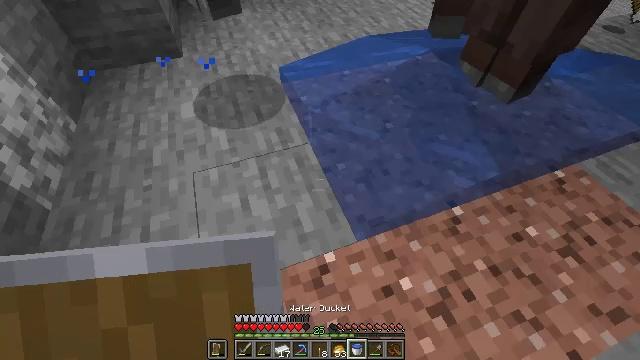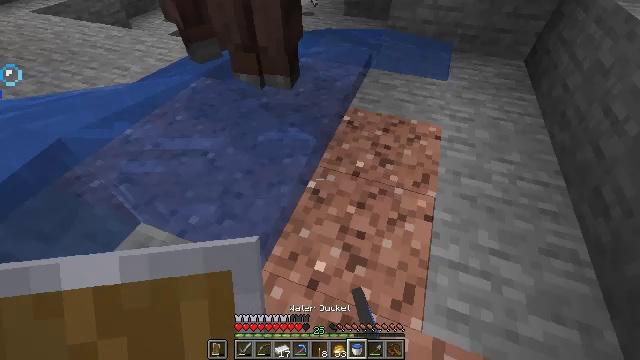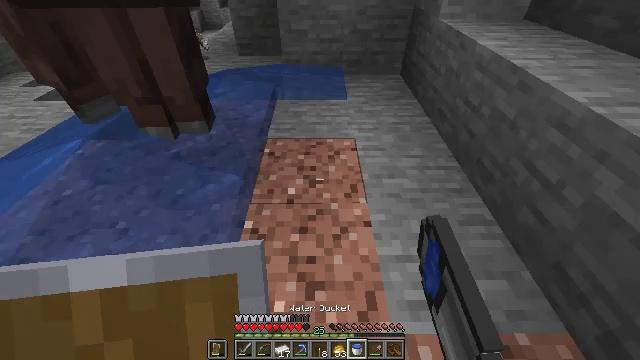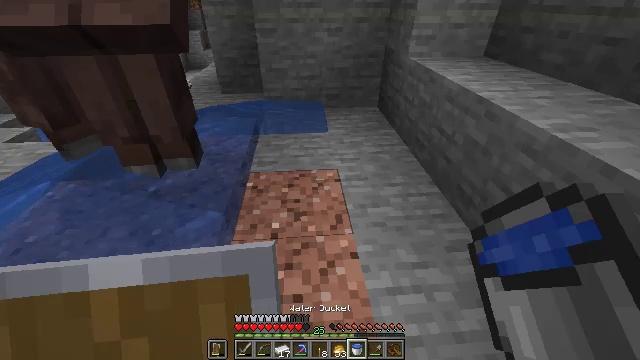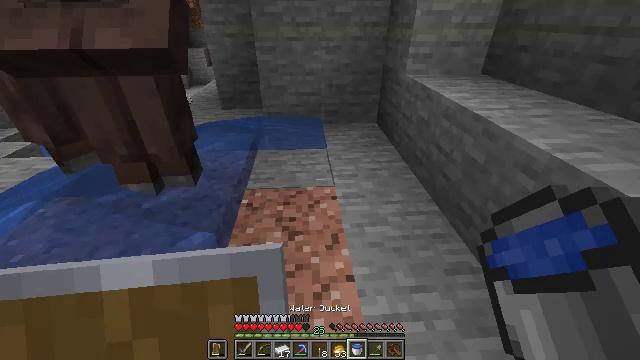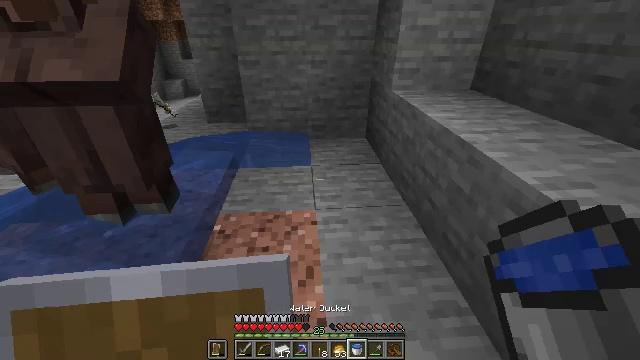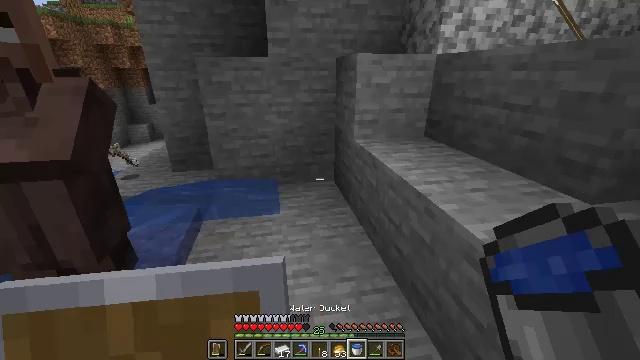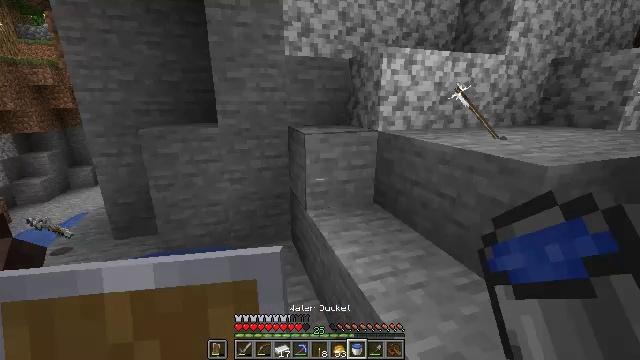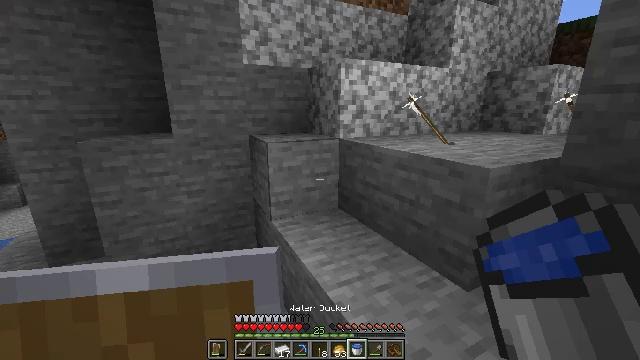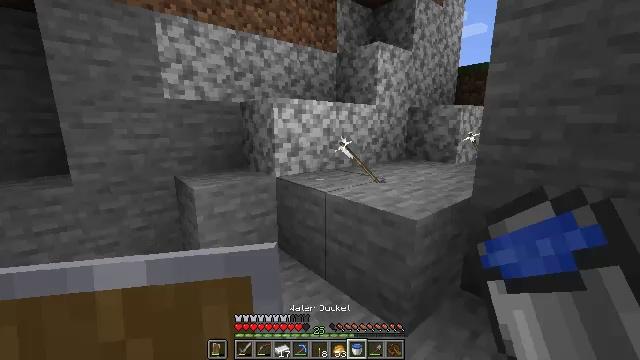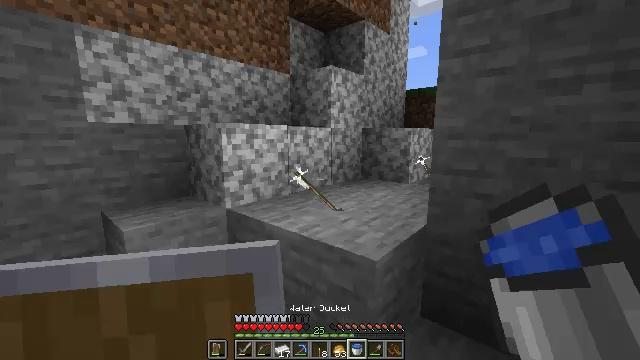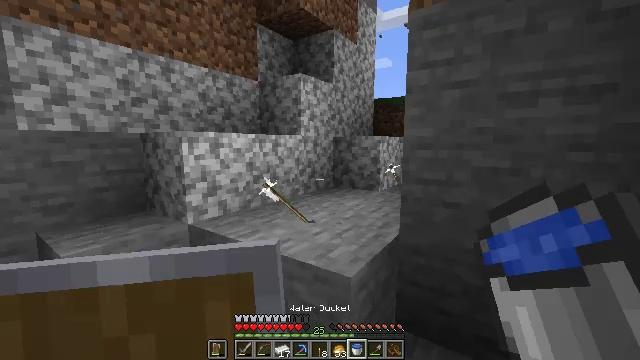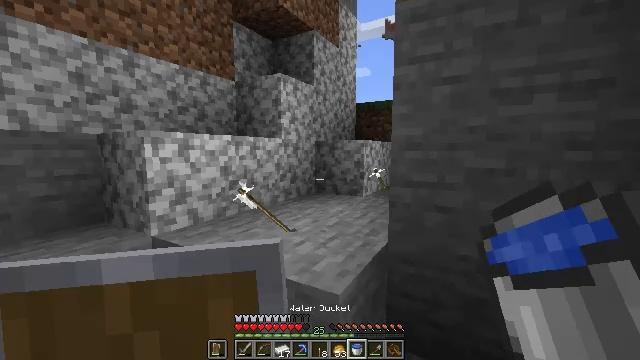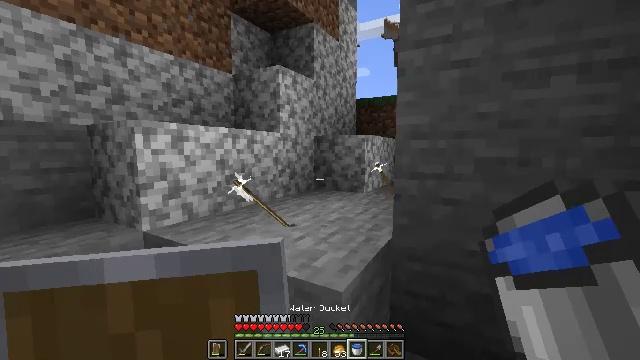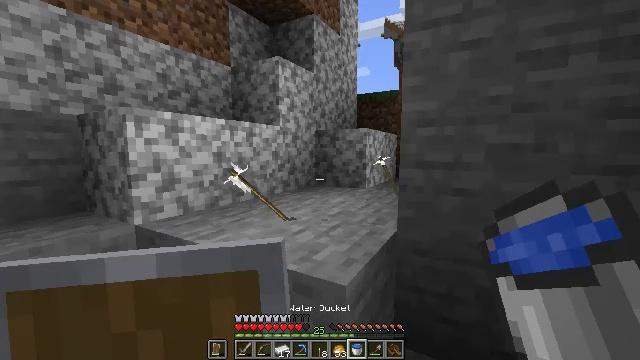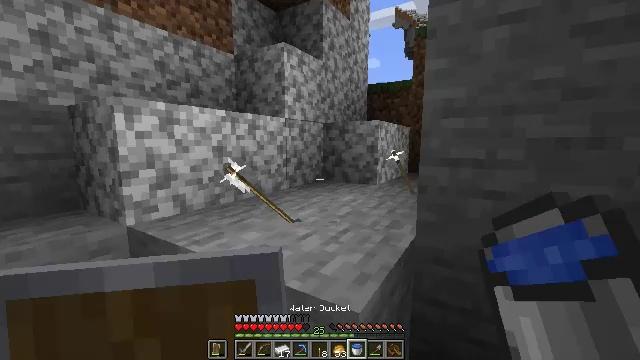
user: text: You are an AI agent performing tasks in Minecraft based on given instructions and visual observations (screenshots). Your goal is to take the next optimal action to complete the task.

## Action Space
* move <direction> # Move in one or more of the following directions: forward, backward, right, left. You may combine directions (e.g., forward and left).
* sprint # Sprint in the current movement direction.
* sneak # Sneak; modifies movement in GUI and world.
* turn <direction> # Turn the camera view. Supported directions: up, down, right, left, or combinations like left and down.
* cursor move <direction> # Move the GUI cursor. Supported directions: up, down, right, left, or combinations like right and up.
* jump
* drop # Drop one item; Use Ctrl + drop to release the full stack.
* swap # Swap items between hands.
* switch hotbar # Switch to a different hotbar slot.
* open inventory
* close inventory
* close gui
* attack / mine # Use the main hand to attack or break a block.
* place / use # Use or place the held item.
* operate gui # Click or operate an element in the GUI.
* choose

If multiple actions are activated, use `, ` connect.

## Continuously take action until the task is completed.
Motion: motion action
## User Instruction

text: Craft a coal block.
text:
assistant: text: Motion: turn right and up
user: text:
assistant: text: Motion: turn right and up
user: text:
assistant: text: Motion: move forward and move right, turn right and up
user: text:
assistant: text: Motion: move forward and move right, turn up
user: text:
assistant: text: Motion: move forward and move right, turn up
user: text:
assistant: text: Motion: move forward and move right, turn right and up, jump
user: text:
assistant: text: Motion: move forward and move right, turn right and up, jump
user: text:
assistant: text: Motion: move forward and move right, turn right and up, jump
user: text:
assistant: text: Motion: move forward, turn right and up
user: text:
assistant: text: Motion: move forward, turn right and up
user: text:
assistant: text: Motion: move forward, turn right and up
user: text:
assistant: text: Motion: move forward, turn right and up
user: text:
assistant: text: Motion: move forward
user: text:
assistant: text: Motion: move forward
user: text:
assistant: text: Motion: move forward, turn left and down
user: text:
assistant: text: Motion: move forward, turn down
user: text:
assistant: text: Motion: move forward, jump
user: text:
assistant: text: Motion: move forward, turn right and down, jump
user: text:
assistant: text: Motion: move forward, turn left and down, jump
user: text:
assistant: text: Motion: move forward, turn left and down
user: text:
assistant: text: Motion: move forward and move right, turn left and down
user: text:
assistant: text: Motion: move forward and move right, turn left and down
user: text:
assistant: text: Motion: move right, turn left and down
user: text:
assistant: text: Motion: turn left and down
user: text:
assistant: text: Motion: move back, turn left
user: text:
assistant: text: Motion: move back, turn left
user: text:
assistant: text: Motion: move back
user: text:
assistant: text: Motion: move back, turn left and up
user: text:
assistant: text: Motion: move back, turn left and up
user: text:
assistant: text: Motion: move back, turn left and up